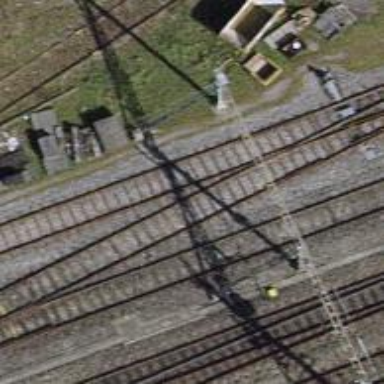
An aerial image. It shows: Catenary mast for power lines.